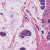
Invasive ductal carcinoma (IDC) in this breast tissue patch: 1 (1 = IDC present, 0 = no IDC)